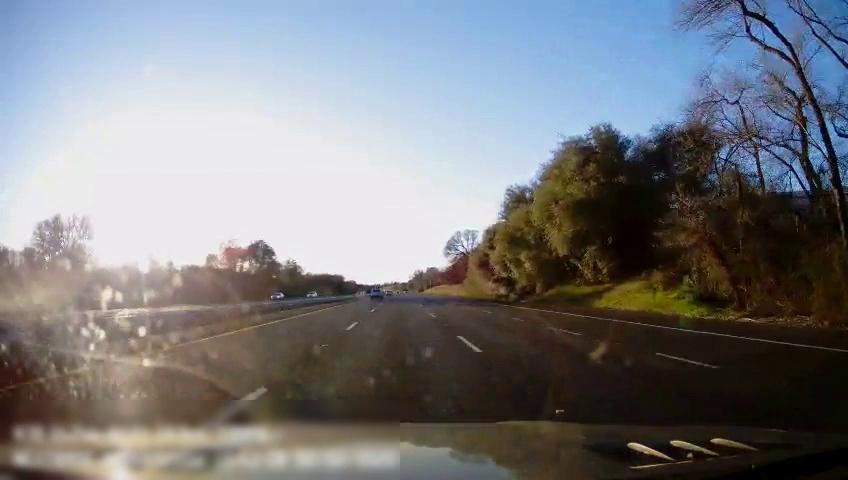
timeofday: Day
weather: Cloudy
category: Drivable Space
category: Vehicles | Car
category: Vehicles | Car
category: Vehicles | SUV
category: Lanes | Alternate Lane
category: Lanes | Current Lane
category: Lanes | Current Lane
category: Lanes | Alternate Lane
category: Lanes | Alternate Lane